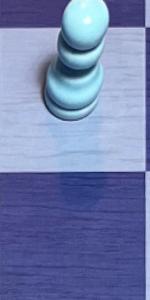
Label: Empty